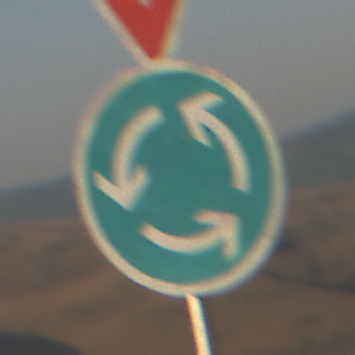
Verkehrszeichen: Kreisverkehr
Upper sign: VorfahrtGewaehren
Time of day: SunriseSunset
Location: Outdoor (Nature)
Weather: Clear
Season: NotSpecified
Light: Natural